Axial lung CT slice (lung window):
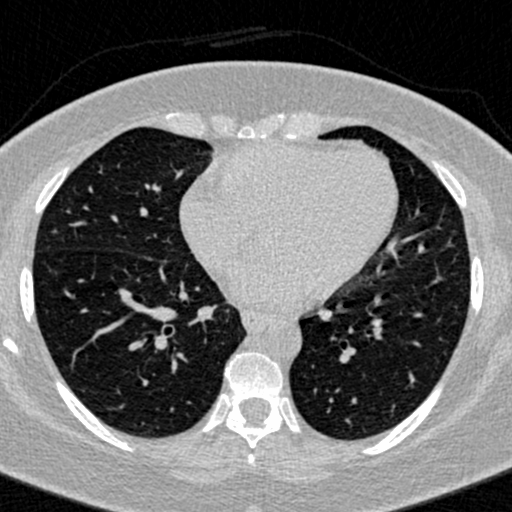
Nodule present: no